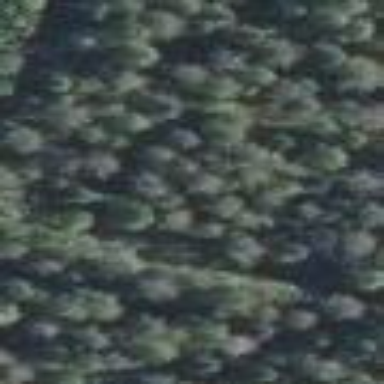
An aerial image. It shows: Needle-leaved woodland.